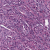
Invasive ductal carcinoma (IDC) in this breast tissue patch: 1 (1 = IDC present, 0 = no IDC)